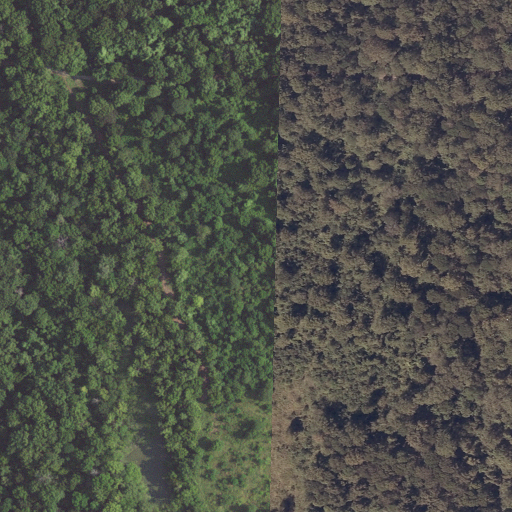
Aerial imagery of cape in Arkansas named Caulk Point containing only woody wetlands